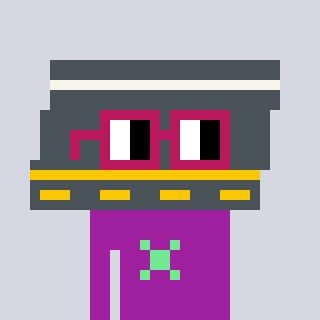
a pixel art character with square dark red glasses, a road-shaped head and a magenta-colored body on a cool background